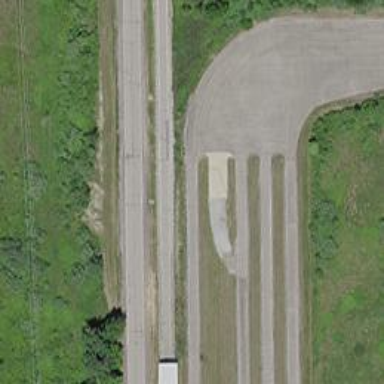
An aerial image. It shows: Raceway for motor sports.